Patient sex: M
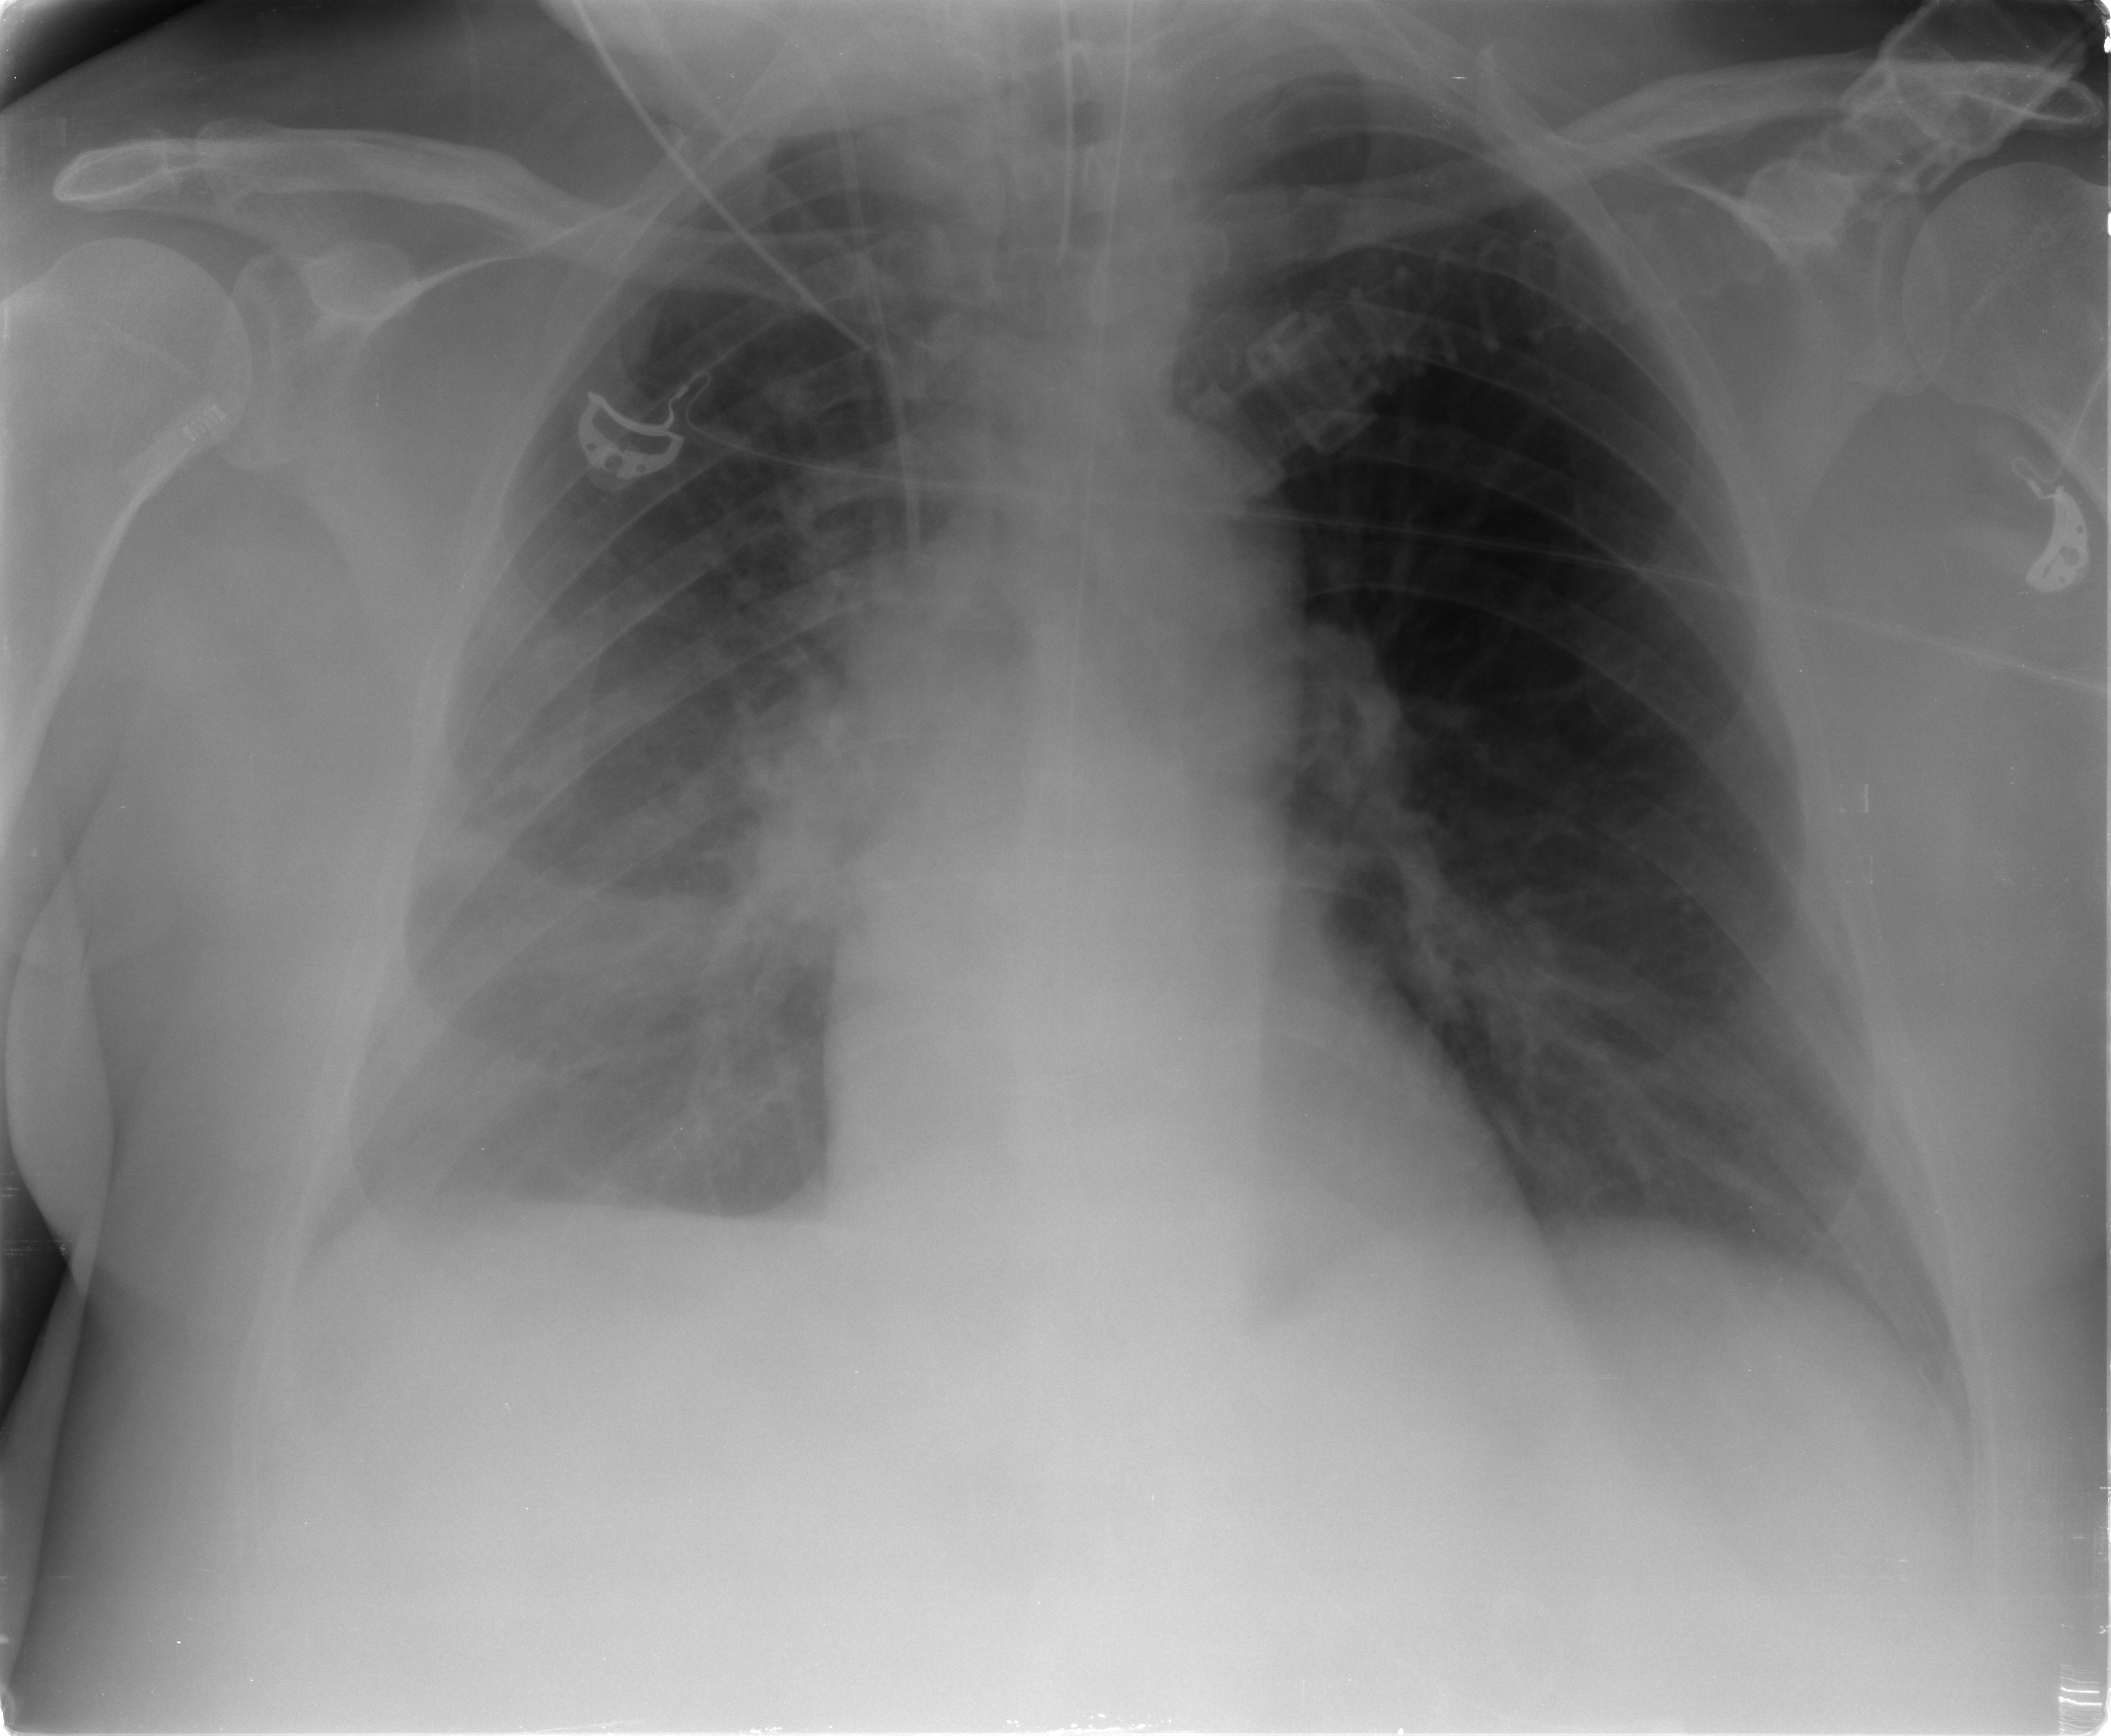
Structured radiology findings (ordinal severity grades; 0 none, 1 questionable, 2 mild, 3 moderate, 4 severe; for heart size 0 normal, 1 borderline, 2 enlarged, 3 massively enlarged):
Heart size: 1
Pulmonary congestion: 2
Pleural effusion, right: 2
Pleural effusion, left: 1
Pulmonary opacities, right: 0
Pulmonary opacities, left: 0
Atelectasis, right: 2
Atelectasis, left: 1